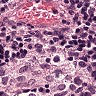
Metastatic tissue present: no